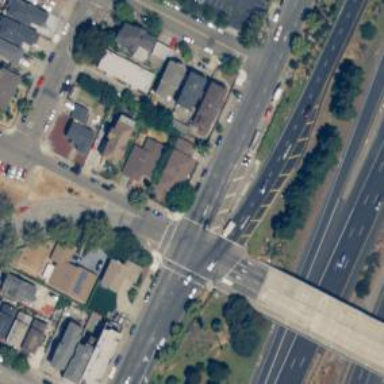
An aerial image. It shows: Primary highway with sidewalk on the left.